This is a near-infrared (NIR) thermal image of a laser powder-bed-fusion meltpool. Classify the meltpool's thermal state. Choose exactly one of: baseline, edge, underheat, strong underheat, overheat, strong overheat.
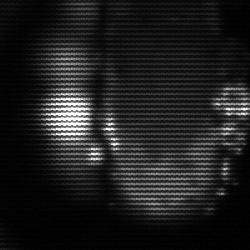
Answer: strong underheat